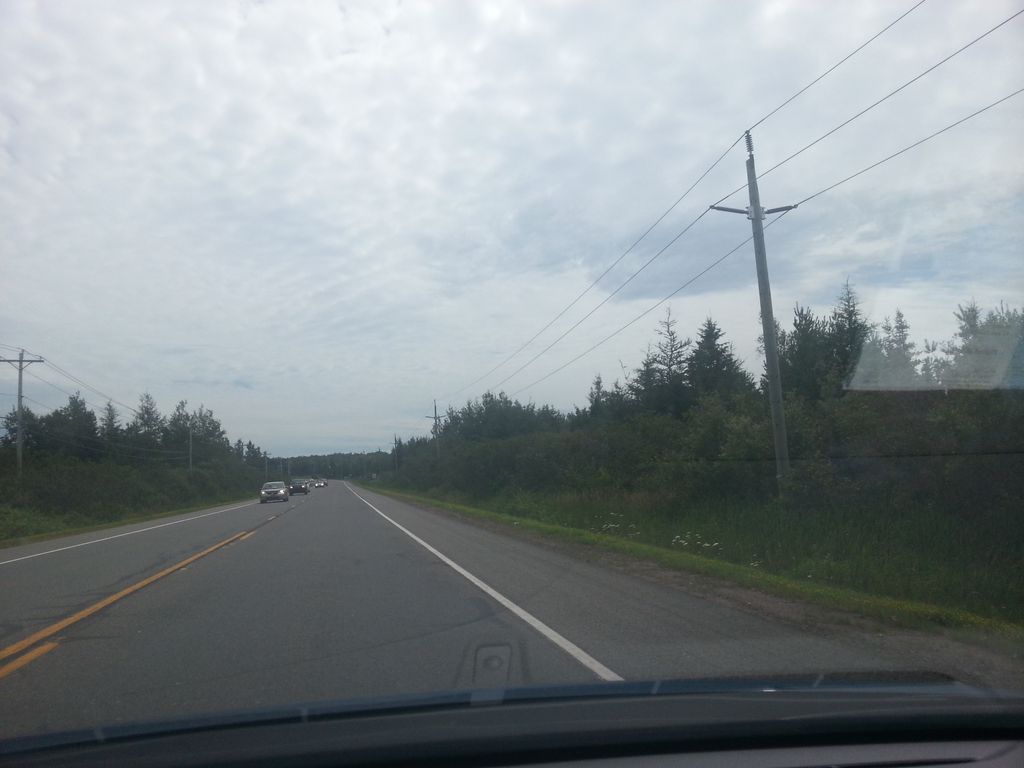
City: charlottetown